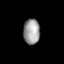
Tissue: prostate
Cell type: T cells
Senescence score: 0.7074
Nuclear area (px): 411
Mean DAPI intensity: 155.781